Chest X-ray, PA view. Patient: 46 years old, sex F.
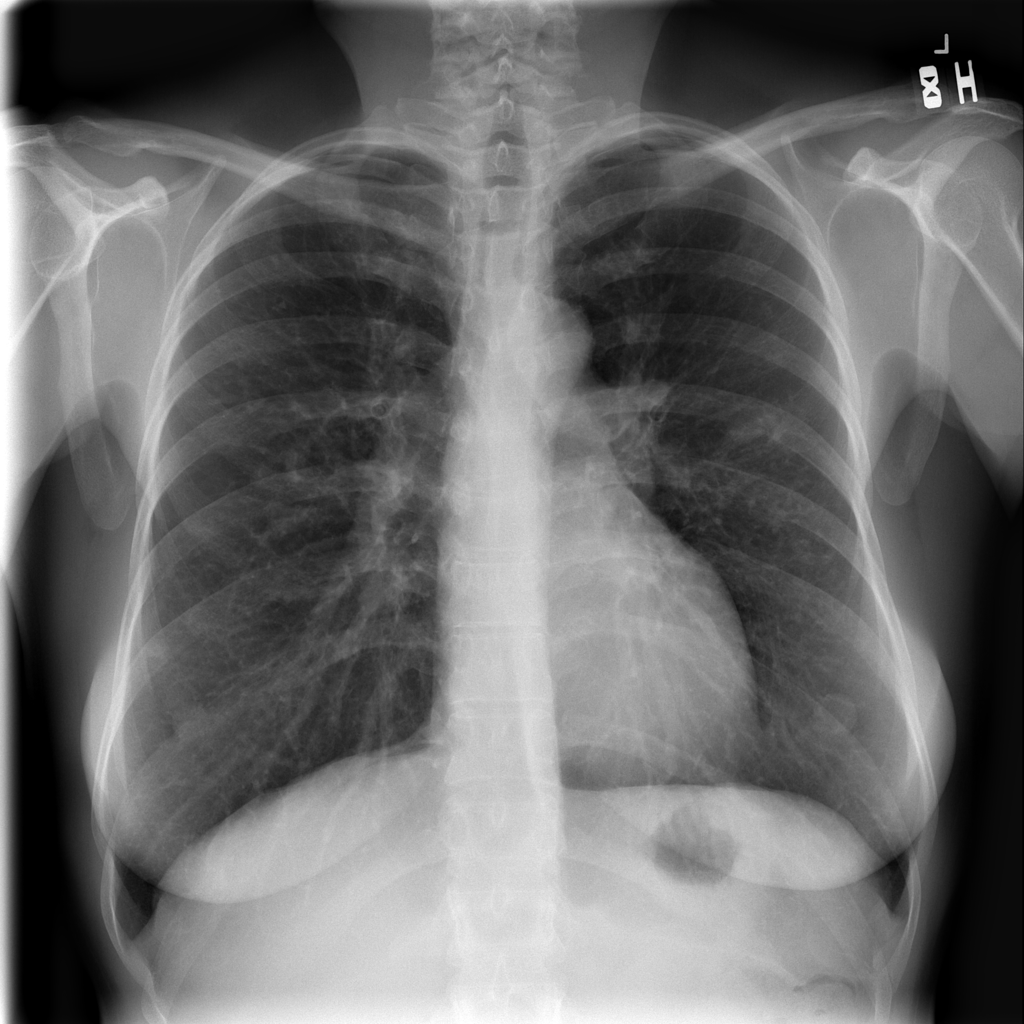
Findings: No Finding